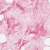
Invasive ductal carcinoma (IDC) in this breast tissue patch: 0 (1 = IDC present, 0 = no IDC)